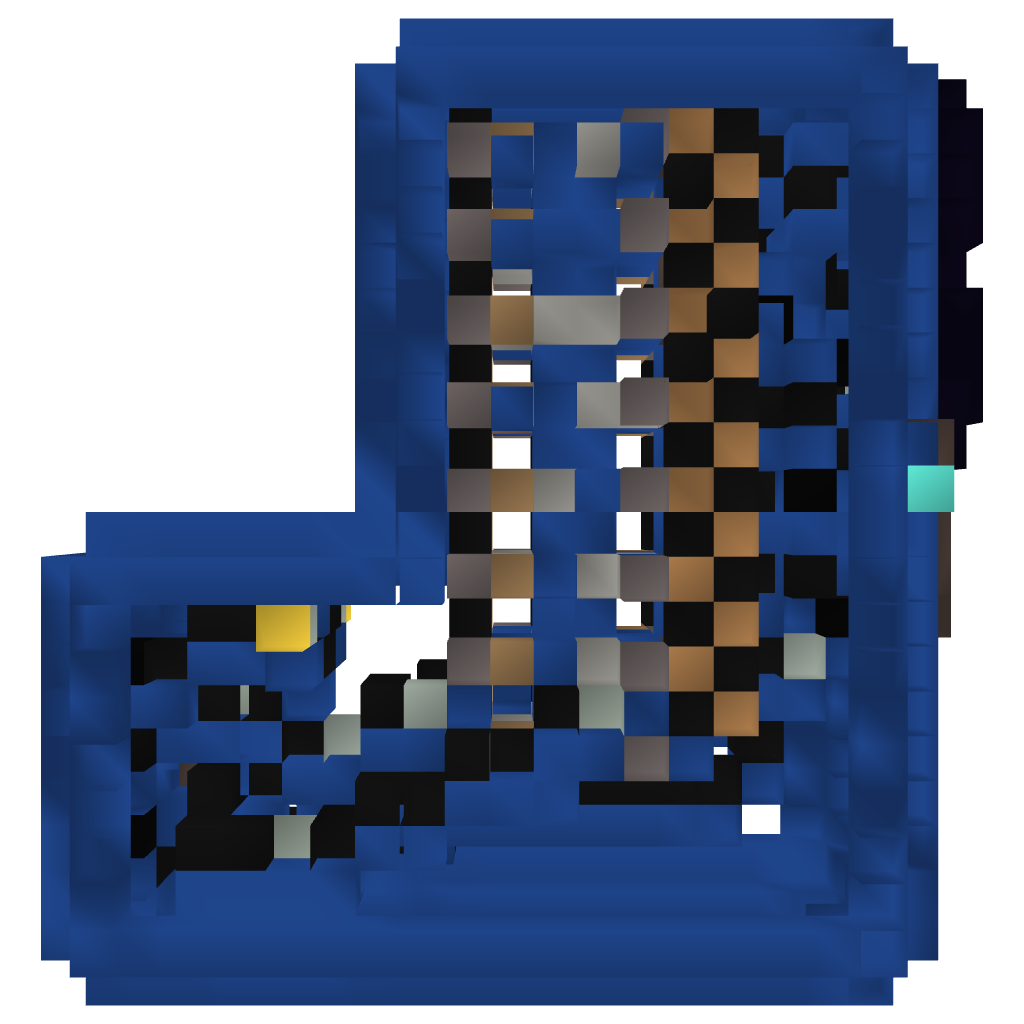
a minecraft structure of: Compact 'Infinite' Counter